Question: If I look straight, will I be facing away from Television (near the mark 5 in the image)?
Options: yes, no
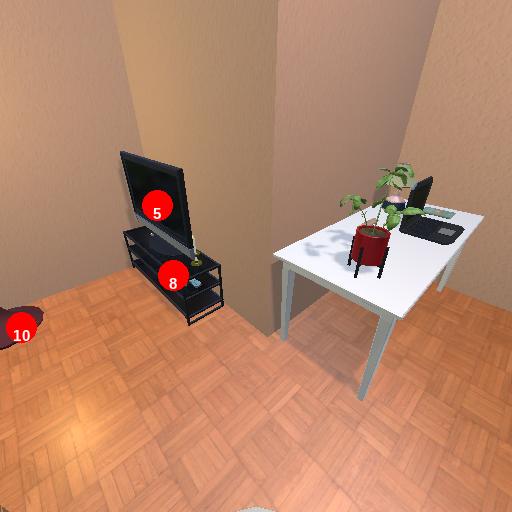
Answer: yes